Interaction volume radius: 5 \u00c5
Interaction volume height: 40 \u00c5
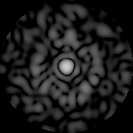
Disorder parameter: 0.8791